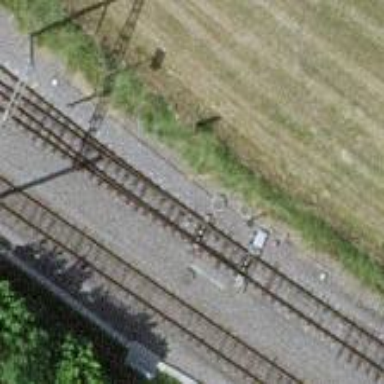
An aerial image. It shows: Railway switch.